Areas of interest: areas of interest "Transportation stations"
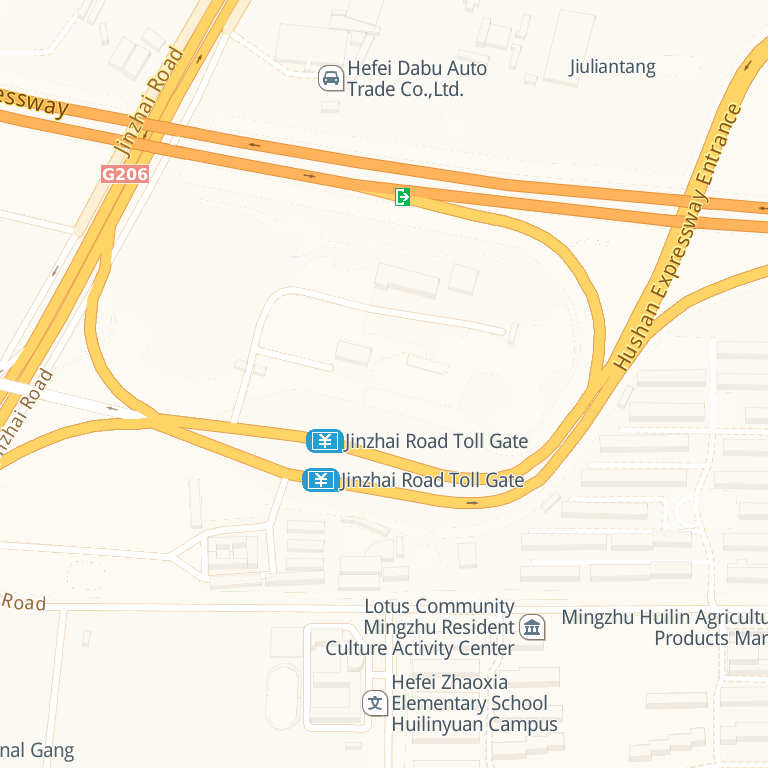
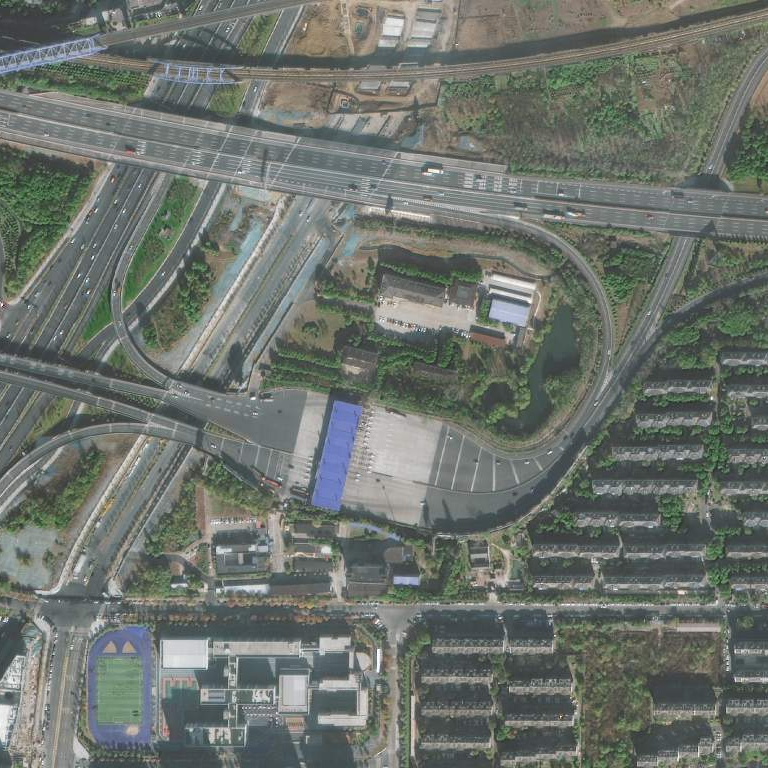